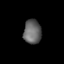
Tissue: lung
Cell type: Epithelial cells
Senescence score: 0.1778
Nuclear area (px): 422
Mean DAPI intensity: 100.661